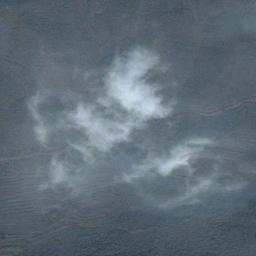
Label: cloud